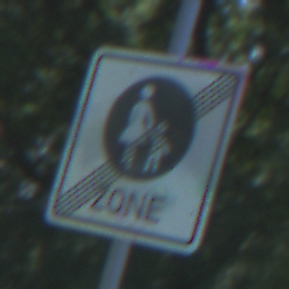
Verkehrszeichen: EndeFussgaengerzone
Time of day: Midday
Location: Outdoor (Nature)
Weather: Clear
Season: Summer
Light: Natural